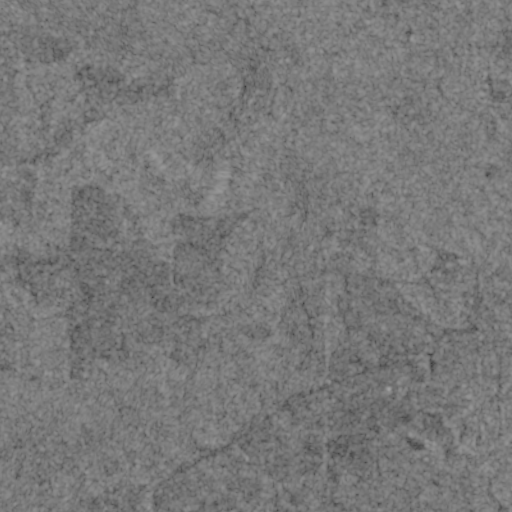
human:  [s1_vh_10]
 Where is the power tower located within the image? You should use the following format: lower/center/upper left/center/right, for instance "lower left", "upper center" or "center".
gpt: The power tower is located in the lower right of the image.
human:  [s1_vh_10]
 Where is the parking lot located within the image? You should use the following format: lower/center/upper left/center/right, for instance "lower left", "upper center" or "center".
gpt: There is no parking lot in the image.

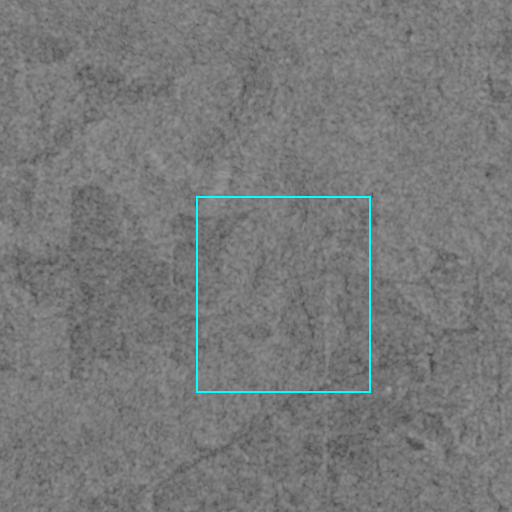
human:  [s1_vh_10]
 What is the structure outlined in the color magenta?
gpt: There is no magenta outline.
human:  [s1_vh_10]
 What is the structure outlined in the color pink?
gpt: There is no structure outlined in pink.